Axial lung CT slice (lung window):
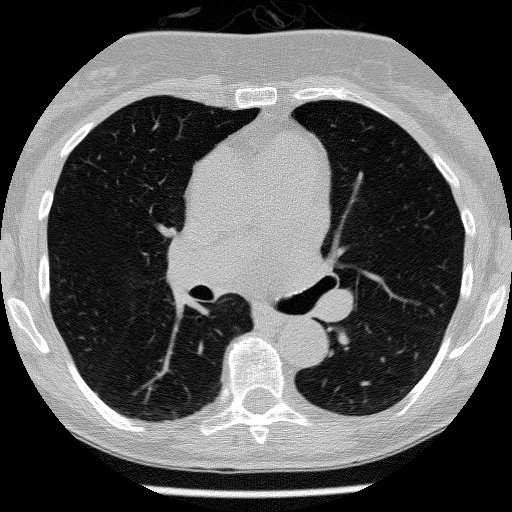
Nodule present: no